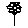
Label: flower